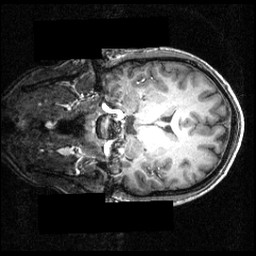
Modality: T1w
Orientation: coronal
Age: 21
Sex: male
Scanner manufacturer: siemens
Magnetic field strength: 3.951 T
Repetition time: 1.5 s
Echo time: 0.00335 s